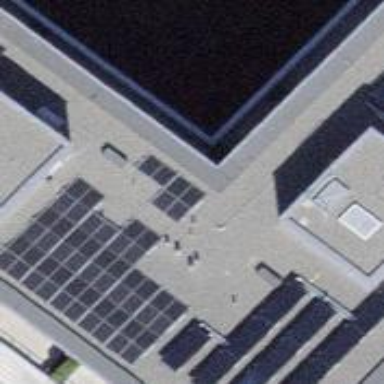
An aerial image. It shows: Solar photovoltaic panel generator.